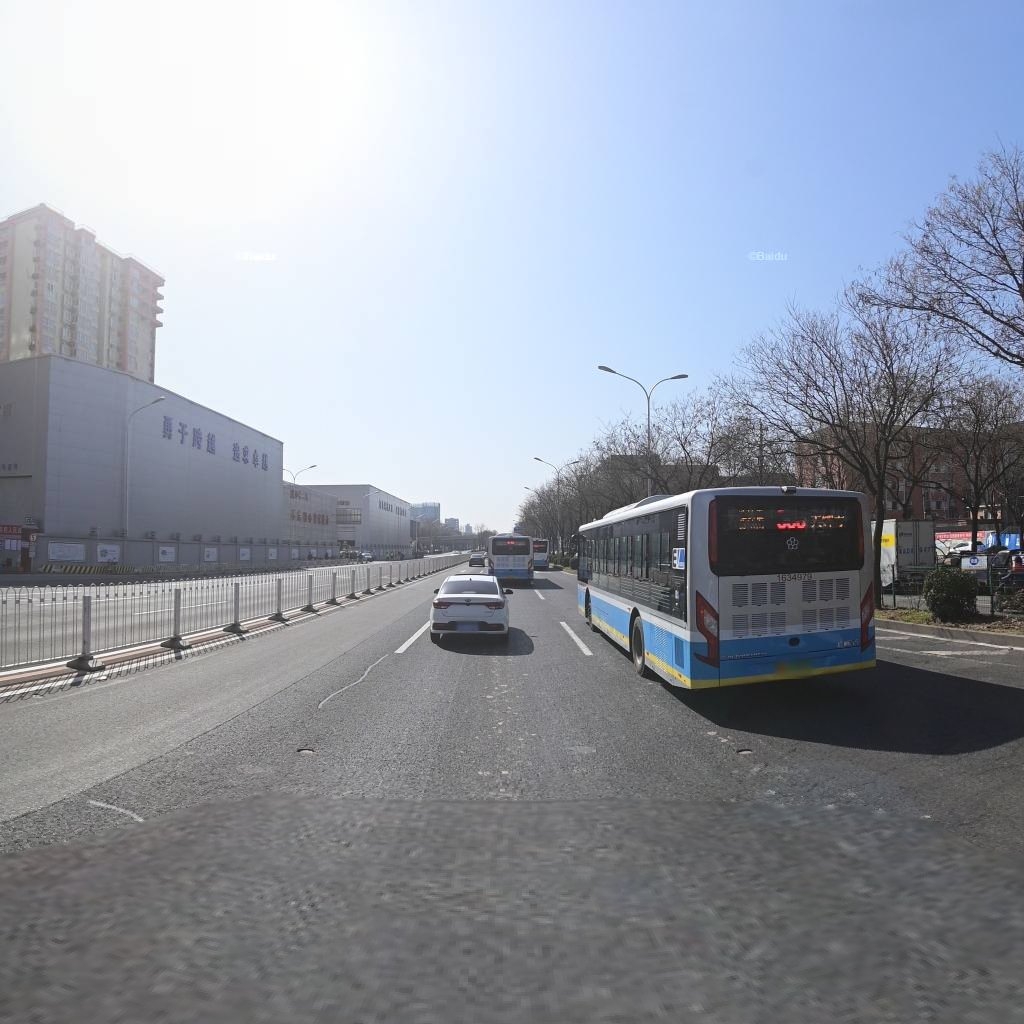
Region: Haidian
Road damage annotations: longitudinal patch, transverse patch, pothole, pothole, longitudinal crack